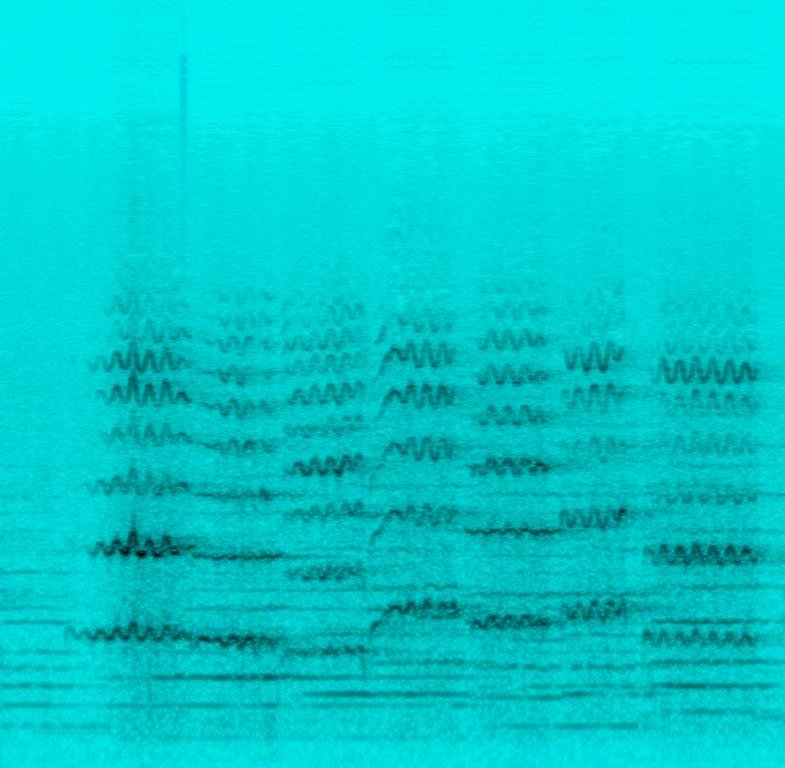
The low quality recording contains a muffled strings section and a muffled passionate female opera singer, singing over it. The recording is noisy and in mono, and judging by the tone of it, old - which makes it vintage. It sounds emotional, warm and passionate.